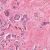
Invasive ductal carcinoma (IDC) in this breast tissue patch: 1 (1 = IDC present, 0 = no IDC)